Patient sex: M
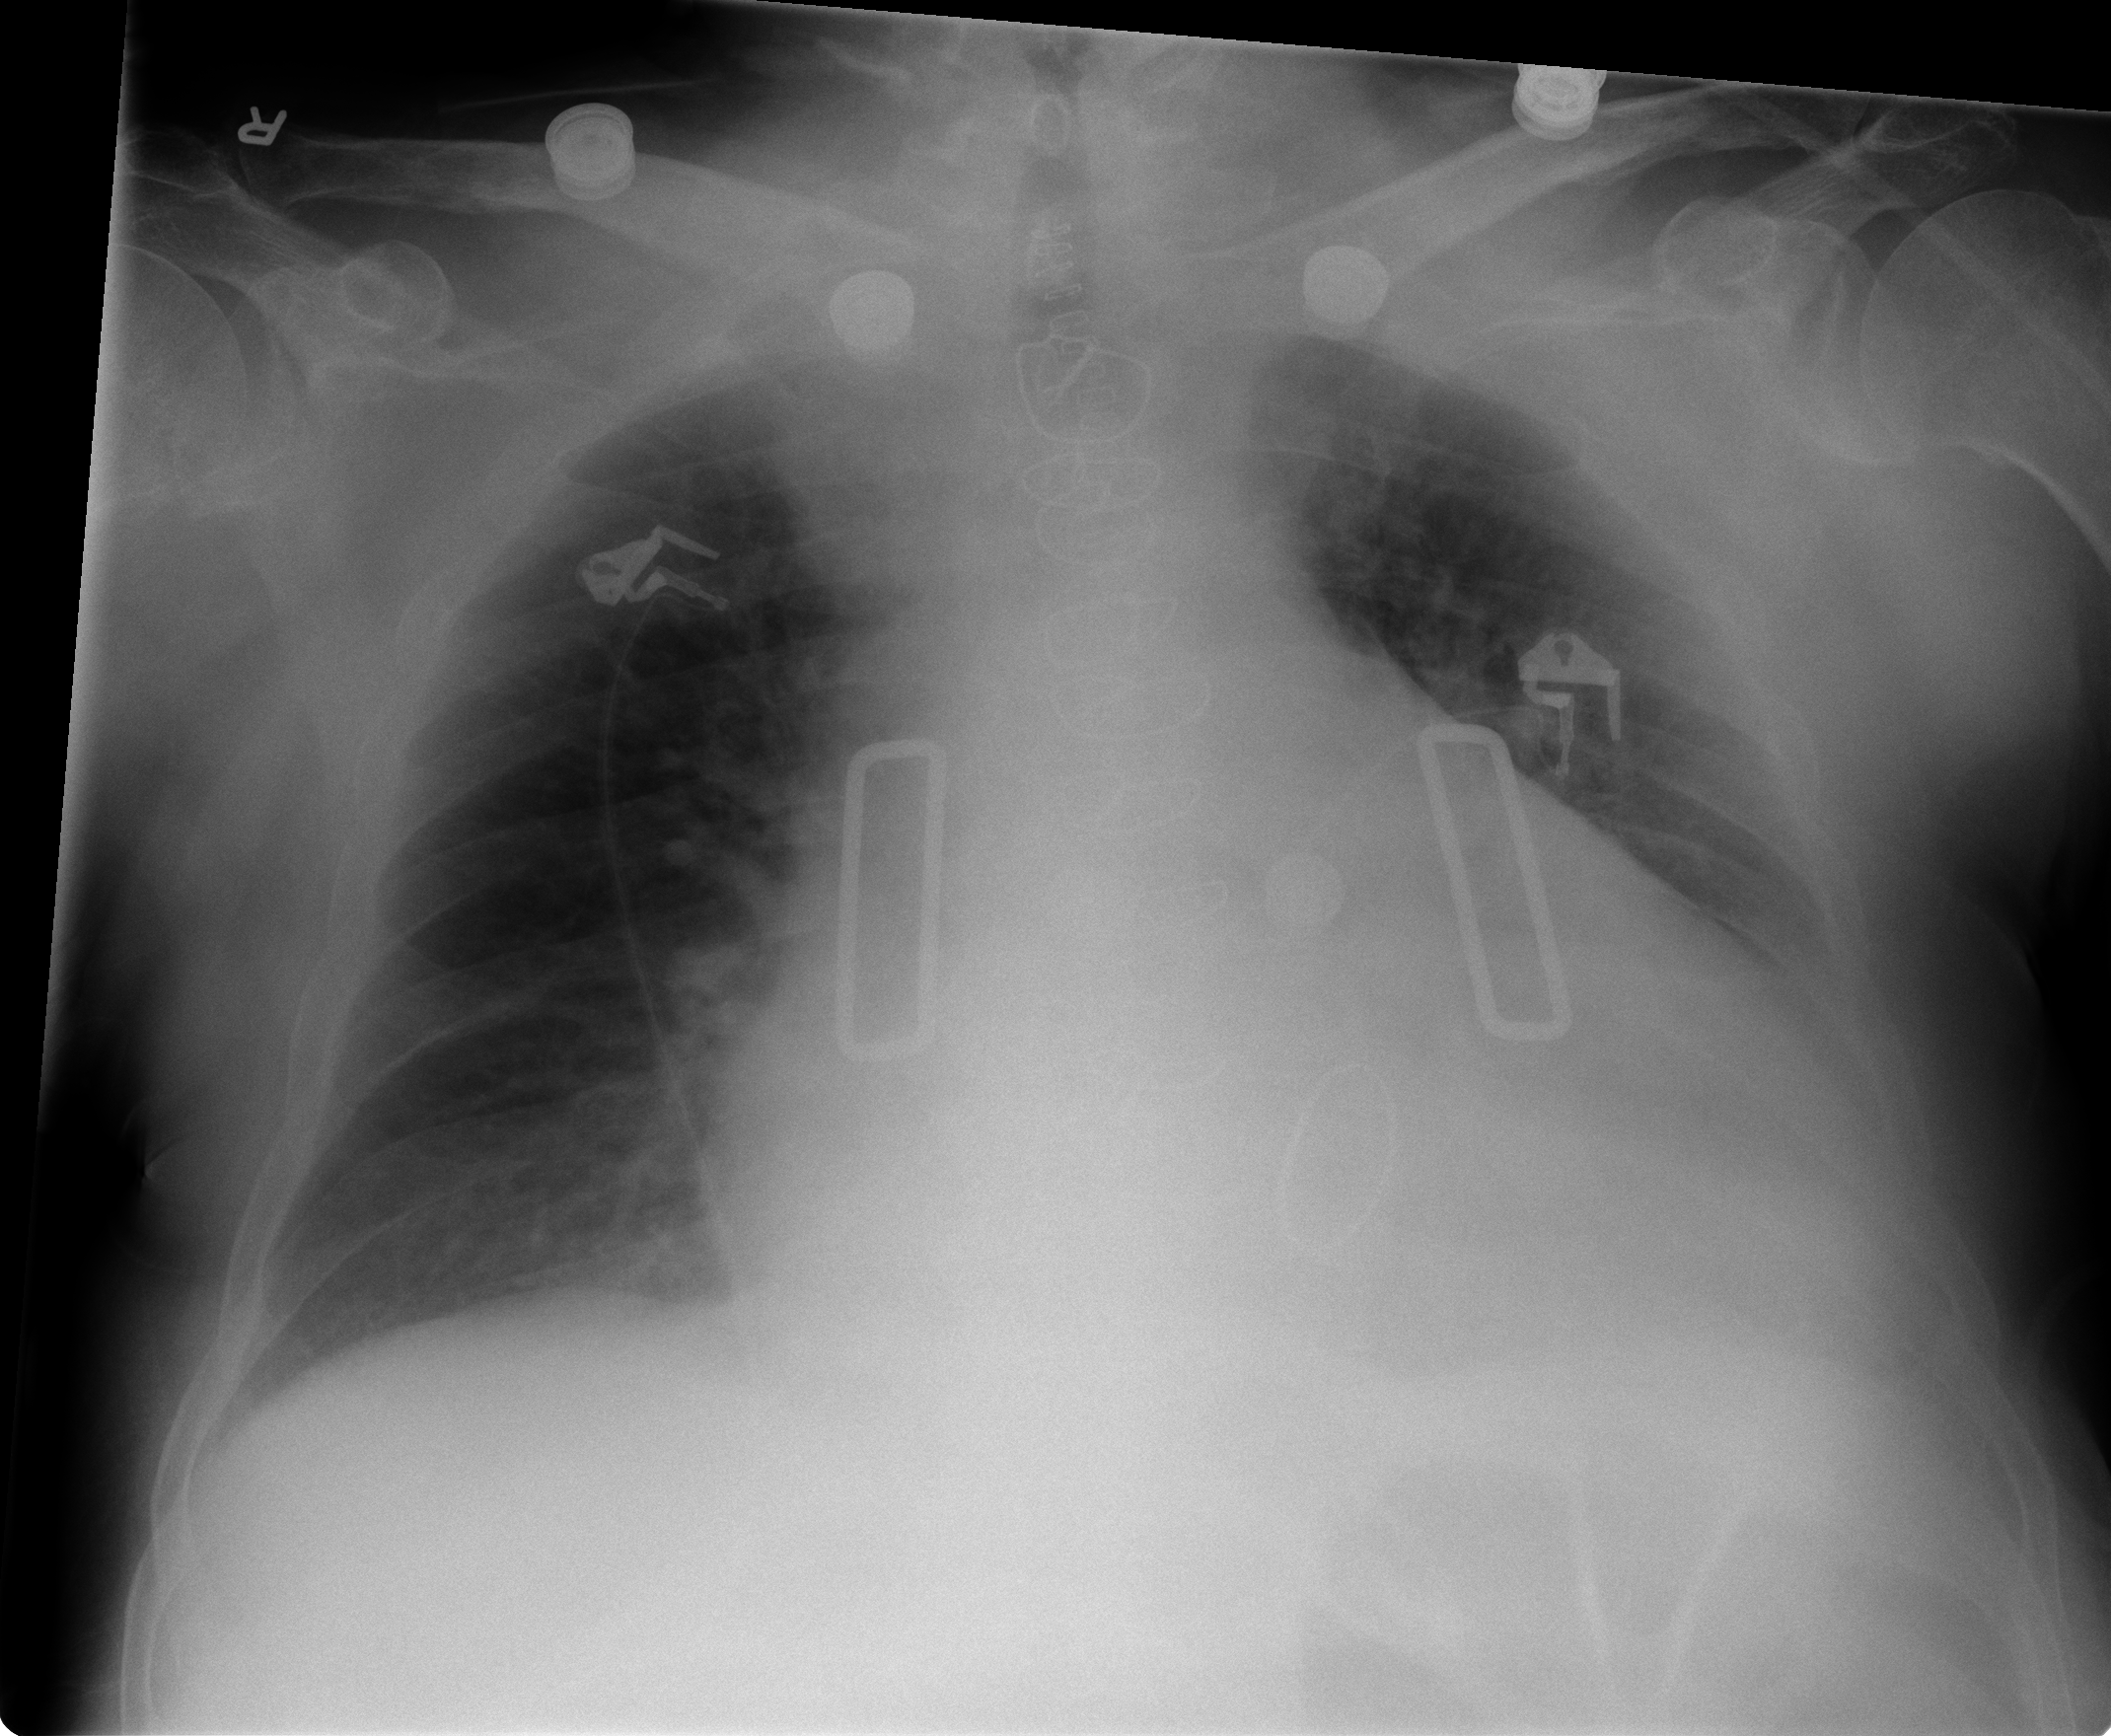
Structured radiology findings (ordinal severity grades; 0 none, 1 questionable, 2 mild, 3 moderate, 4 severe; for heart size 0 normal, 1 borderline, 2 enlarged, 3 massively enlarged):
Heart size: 3
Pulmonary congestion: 2
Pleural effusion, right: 0
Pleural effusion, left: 2
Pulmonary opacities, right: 0
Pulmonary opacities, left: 1
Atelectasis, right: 2
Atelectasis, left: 2